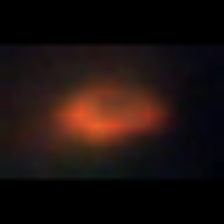
Taxon: NanoPlankton
Group: Other